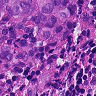
Metastatic tissue present: yes